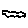
Label: cloud